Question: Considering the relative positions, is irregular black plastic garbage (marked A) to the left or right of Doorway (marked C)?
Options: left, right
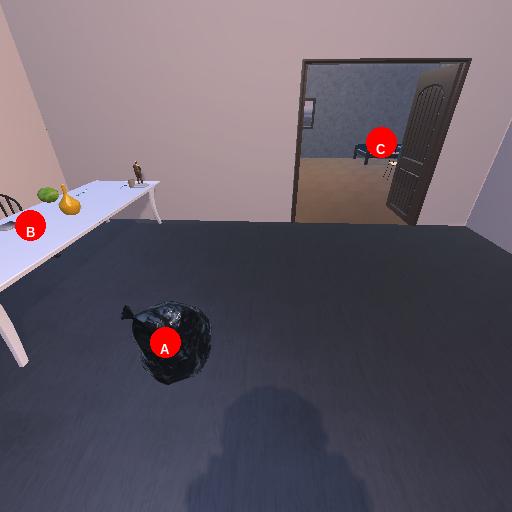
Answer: left